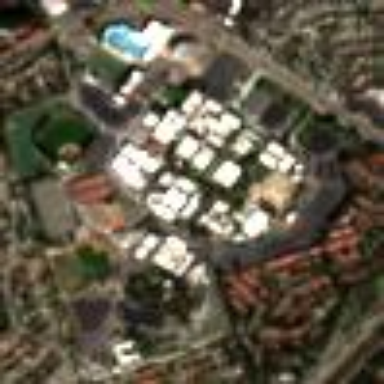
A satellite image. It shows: University.